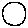
Label: circle